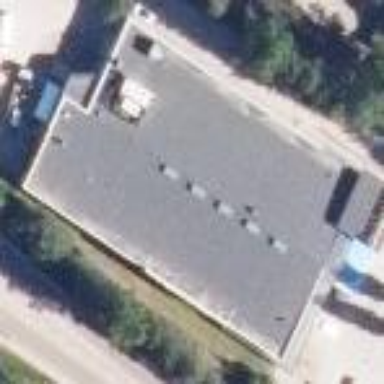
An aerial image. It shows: Supermarket located in building.